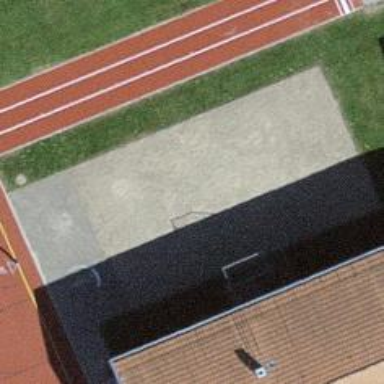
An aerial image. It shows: Long jump track made of tartan surface for athletics.